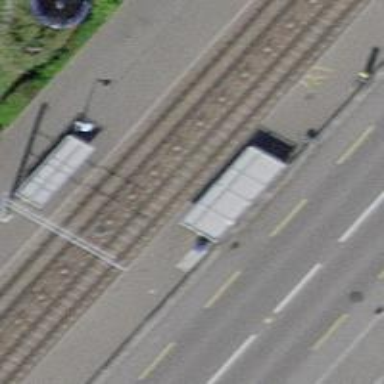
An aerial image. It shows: Platform for public transport with shelter. This platform is for trams and railways.